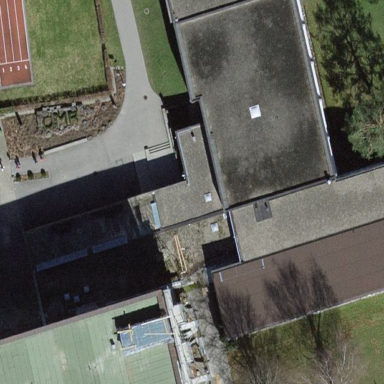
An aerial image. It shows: School building.